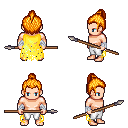
a pixel art fantasy rpg character, male body template, human, light skin, yellow tattered cape, white pants, light blonde short topknot hairstyle, white cloth bandages, spear, four views (front, back, left, right), 2x2 character sprite sheet, small pixel art, hard edges, no anti-aliasing